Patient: sex F, age 52
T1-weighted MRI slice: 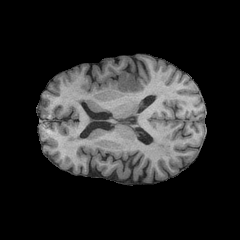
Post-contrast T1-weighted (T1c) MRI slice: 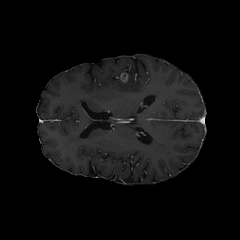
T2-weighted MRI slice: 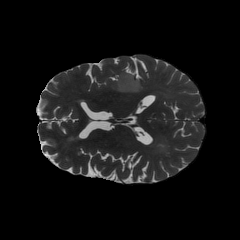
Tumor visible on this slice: yes
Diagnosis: Glioblastoma, IDH-wildtype
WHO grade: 4